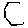
Label: hexagon